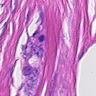
Metastatic tissue present: yes